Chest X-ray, PA view. Patient: 43 years old, sex F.
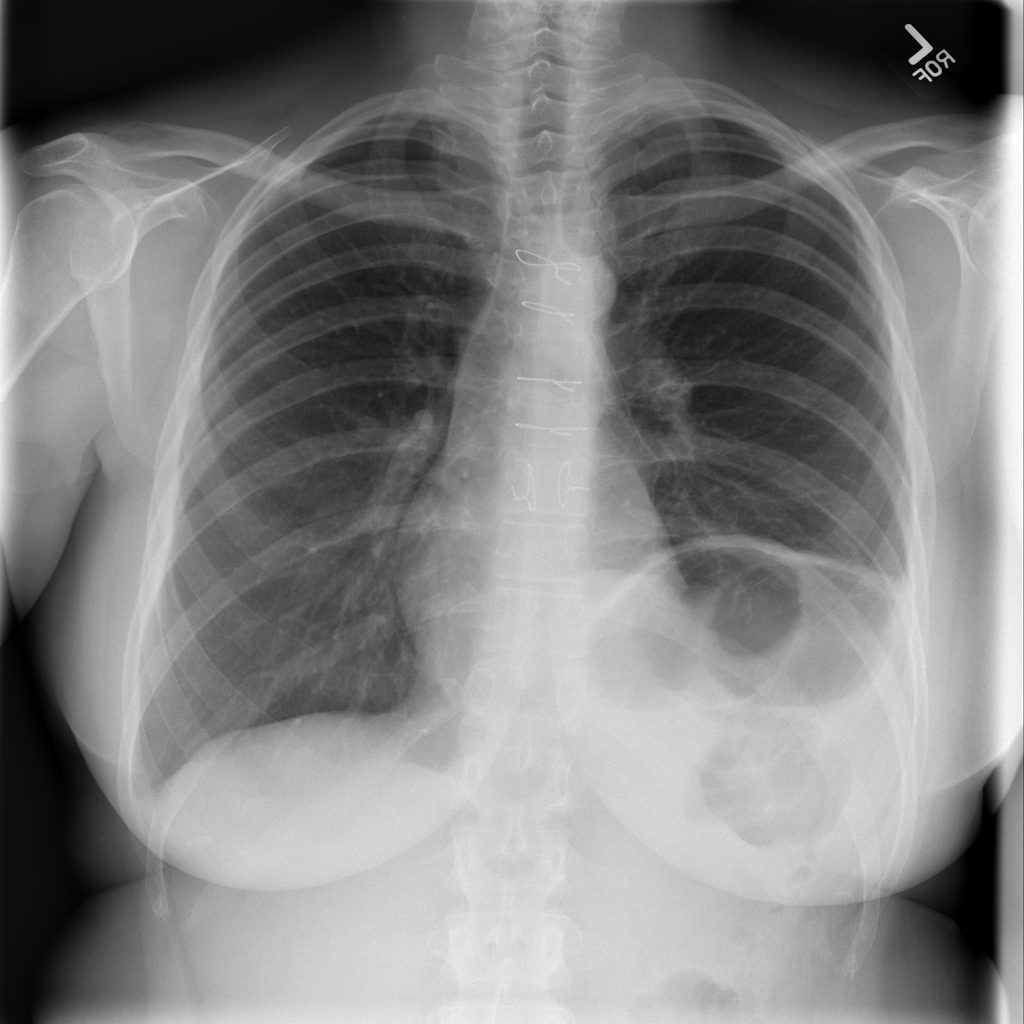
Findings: Atelectasis, Mass